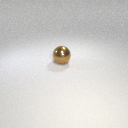
large brown metal sphere